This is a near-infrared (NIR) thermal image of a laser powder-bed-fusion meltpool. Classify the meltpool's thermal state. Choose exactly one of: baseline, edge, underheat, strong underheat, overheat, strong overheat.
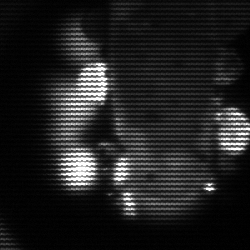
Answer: strong underheat